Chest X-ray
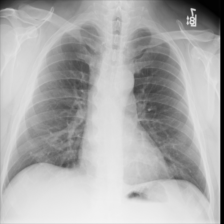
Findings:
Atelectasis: negative
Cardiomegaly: negative
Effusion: negative
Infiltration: negative
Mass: negative
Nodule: negative
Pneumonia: negative
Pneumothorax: negative
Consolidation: negative
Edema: negative
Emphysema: negative
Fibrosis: negative
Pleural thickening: negative
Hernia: negative